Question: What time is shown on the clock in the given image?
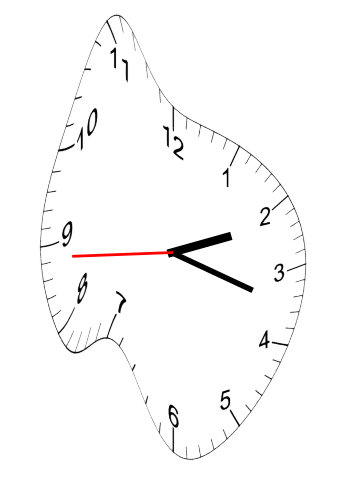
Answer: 02:17:44